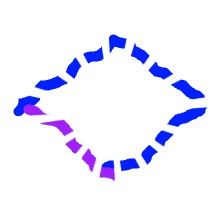
Shape: rhombus